Question: I created project with name 'Sorama.CustomAuthentication' in that project I installed a package called 'c# CodeFirst Membership Provider' via 'nuGet package manager'.
You can see the reference that has been added to this project here

but it is not letting the 'CodeFirstMembershipProvider' class inherit from 'MembershipProvider'.
Error says 'MembershipProvider could not be found.'
What am I missing?
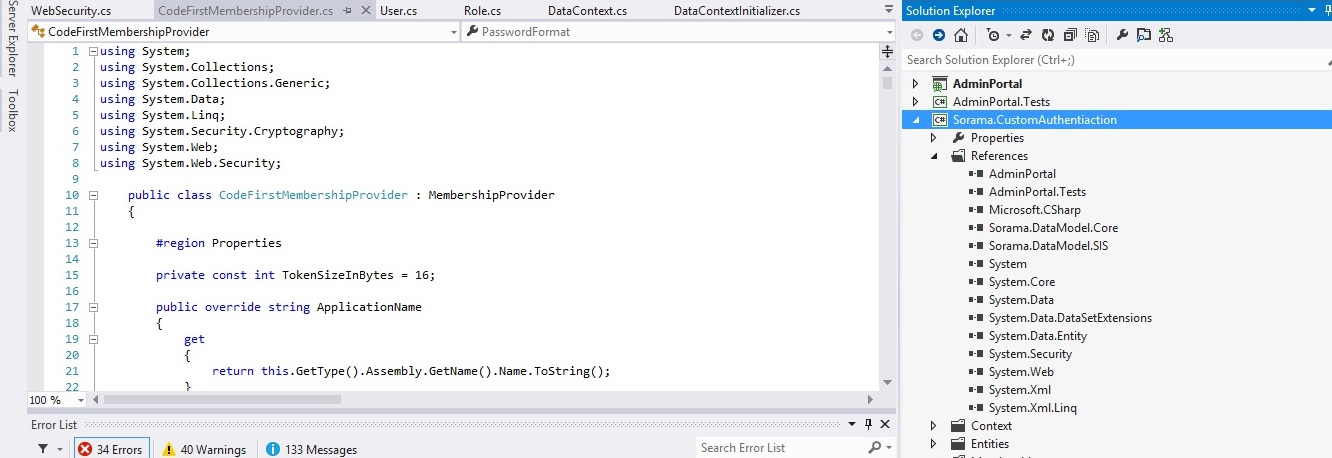
Answer: It looks like you added this to a new Class Library project (i.e. not to the MVC project itself)? If so then most of the references they assume exist for the package (that would be in a template MVC project) are missing from your Class Library references.
That particular NuGet (<URL> frankly isn't a great package. It seems to be missing dependencies like EntityFramework and some .NET framework references, so once you get past this one you may have others to add as well, which will probably be:
- - <URL>'Install-Package EntityFramework -Version 5.0.0'- - - -
In future you can work this out by asking Visual Studio to build the project, and looking at the build error messages, which will look like:
> The type name 'MembershipProvider' could not be found. This type has been forwarded to assembly ''. Consider adding a reference to that assembly.
The bit I have highlighted in bold tells you that it thinks the best match for your reference that you need is to 'System.Web.ApplicationServices', particularly v 4.0.0.0, and gives you the public key token as well.